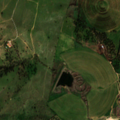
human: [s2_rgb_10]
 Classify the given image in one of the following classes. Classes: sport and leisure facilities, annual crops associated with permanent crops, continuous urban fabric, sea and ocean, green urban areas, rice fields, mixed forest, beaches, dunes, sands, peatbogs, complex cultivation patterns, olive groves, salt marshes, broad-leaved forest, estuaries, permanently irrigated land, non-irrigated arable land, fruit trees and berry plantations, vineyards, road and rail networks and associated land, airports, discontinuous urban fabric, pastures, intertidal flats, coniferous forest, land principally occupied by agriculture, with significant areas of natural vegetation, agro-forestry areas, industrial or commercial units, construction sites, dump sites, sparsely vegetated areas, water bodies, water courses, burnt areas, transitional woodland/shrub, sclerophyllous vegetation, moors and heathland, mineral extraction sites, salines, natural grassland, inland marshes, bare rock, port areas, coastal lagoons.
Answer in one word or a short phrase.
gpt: non-irrigated arable land, permanently irrigated land, pastures, agro-forestry areas